Field crop: maize
Growth stage: 2
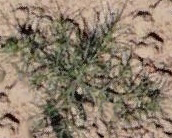
Species: salsola